Question: When submitting a payment via PayPal's REST API a collection of Items must be provided where the price * quantity = total.
The following screen grab from Fiddler illustrates my problem:

The value for the "price" element must be in the format "0.00". However, in the case above I started with a price for loose photos of "PS0.08" then added 20% VAT to give "PS0.096". 300 * PS0.096 is PS28.80, so the total cost of the order is given correctly. Problem is, I have no way to present the unit cost to PayPal. Could anyone please advise how to solve this problem?
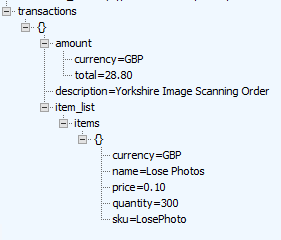
Answer: I had similar issues with shipping options and chose to write my own shopping cart code which displays individual items selected plus tax and shipping options. A 'pay using PayPal' button on the form simply submits the total price to PayPal. This gives me total flexibility - I recently switched to free shipping on orders over $x. Also the shopping cart is much faster and responsive than using Paypal for every item selected - so I get more orders going through to completion - always a good thing!